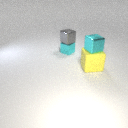
large yellow rubber cube below small cyan metal cube